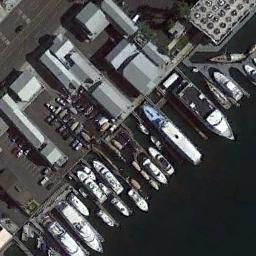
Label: harbor